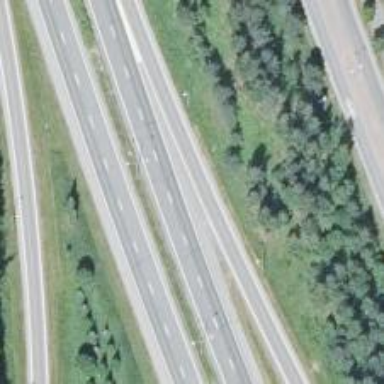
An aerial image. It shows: Trunk highway.